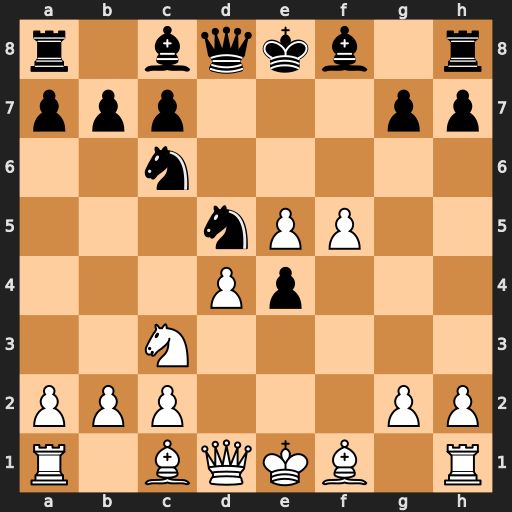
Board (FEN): r1bqkb1r/ppp3pp/2n5/3nPP2/3Pp3/2N5/PPP3PP/R1BQKB1R
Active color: w
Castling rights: KQkq
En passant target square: -
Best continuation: Qh5+ g6 fxg6